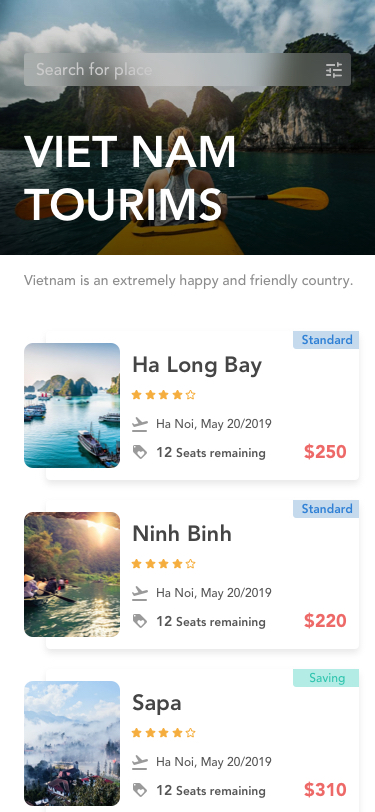
Text in this UI design:
VIET NAM
TOURIMS
Vietnam is an extremely happy and friendly country.
12 Seats remaining
Ha Noi, May 20/2019
Ha Long Bay
$250
12 Seats remaining
Ha Noi, May 20/2019
Ninh Binh
$220
12 Seats remaining
Ha Noi, May 20/2019
Sapa
$310